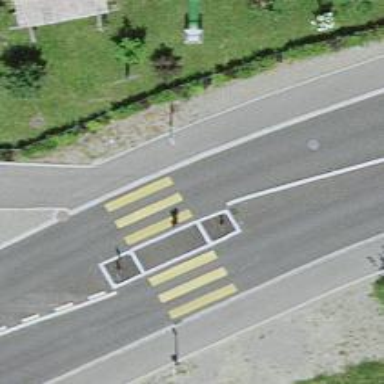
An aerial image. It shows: Crossing with island in the road.